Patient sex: F
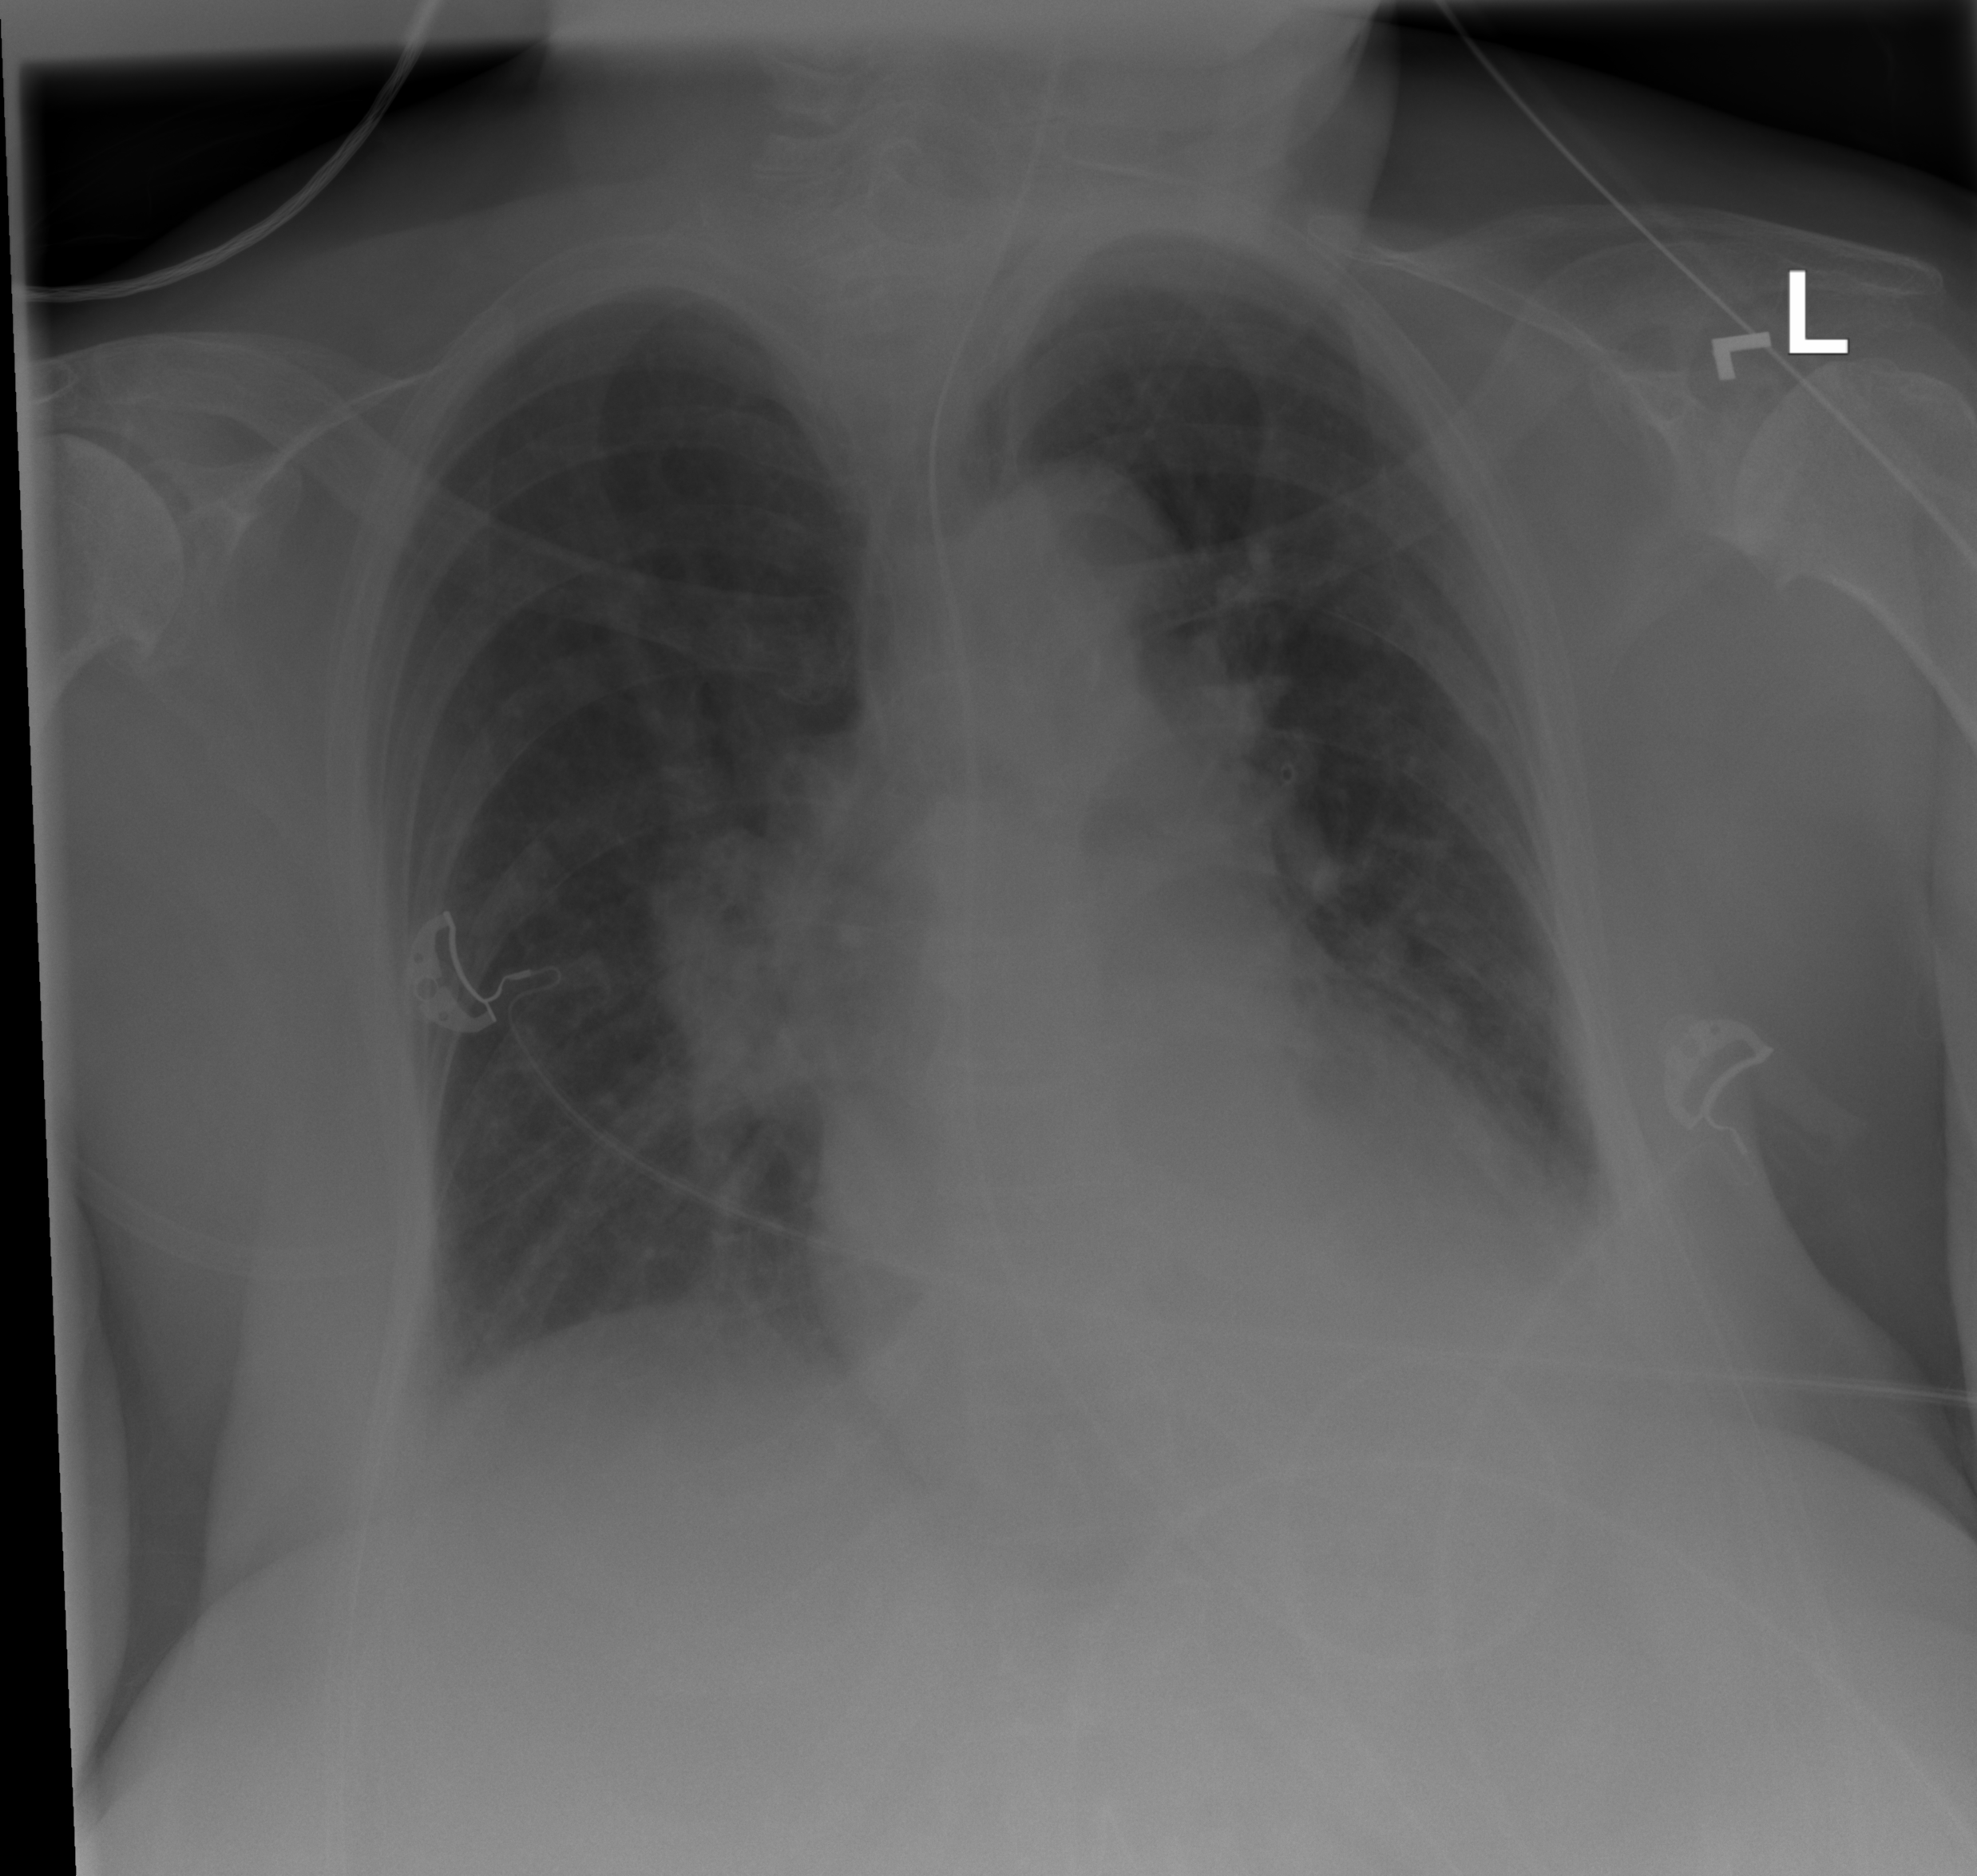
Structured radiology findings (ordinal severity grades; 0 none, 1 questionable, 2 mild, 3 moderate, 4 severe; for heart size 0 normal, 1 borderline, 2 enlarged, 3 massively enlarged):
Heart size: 2
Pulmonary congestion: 2
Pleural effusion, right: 1
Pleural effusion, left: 2
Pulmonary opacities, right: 2
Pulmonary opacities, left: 1
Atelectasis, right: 2
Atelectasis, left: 2